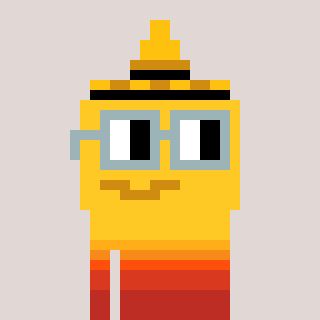
a pixel art character with square dark gray glasses, a mustard-shaped head and a foggrey-colored body on a warm background